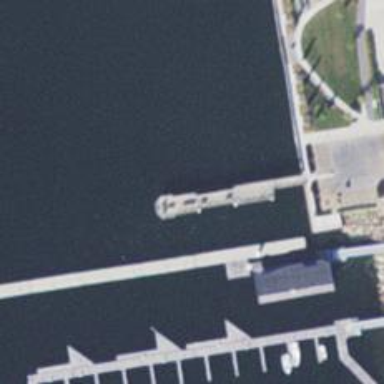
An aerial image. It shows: Dock located along the waterway.